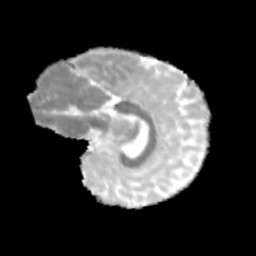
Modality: MD
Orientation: sagittal
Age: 12
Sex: female
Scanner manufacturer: siemens
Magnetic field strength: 3 T
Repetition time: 3.8 s
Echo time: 0.07 s